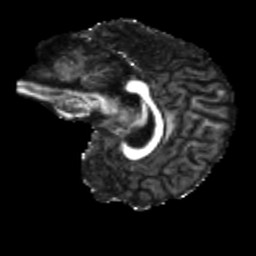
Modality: FA
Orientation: sagittal
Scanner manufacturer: siemens
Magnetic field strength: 3 T
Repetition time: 4 s
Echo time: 0.0594 s